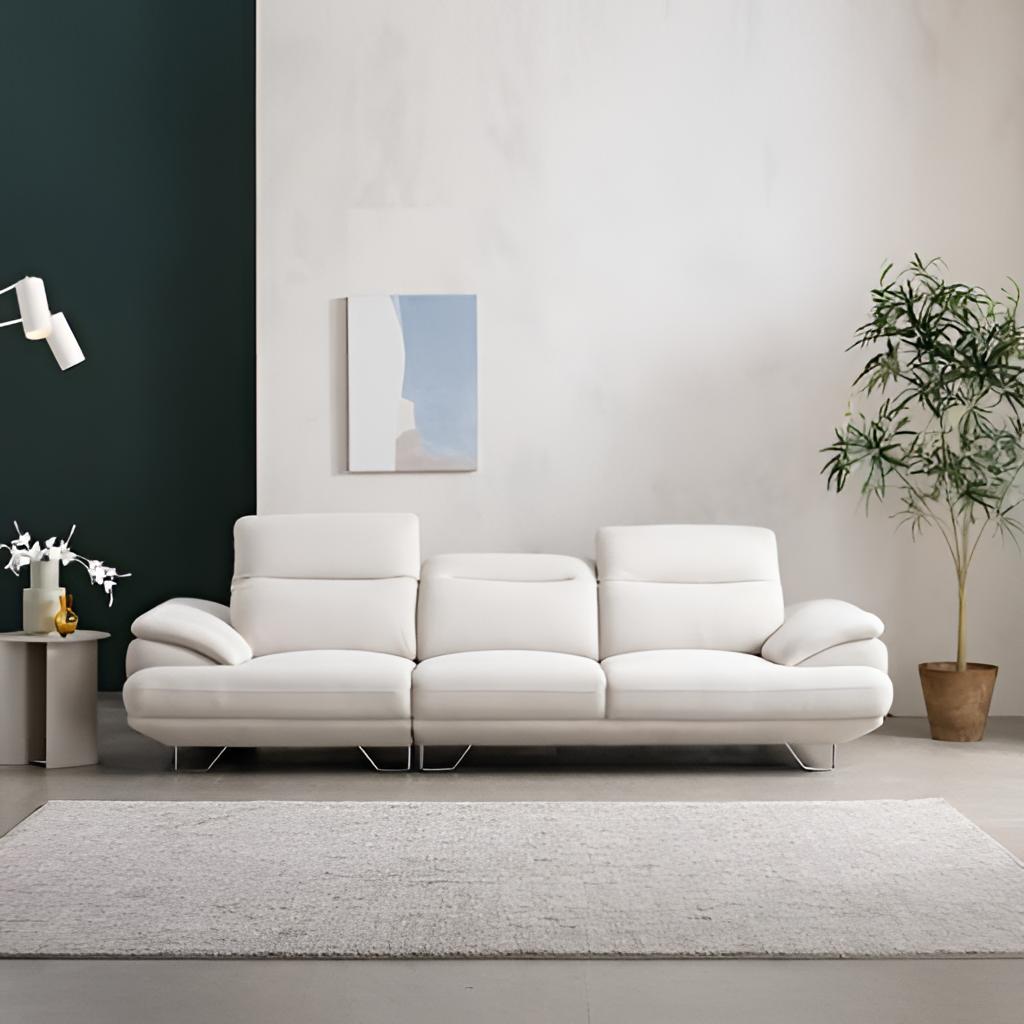
living room, white leather sofa, modern, tile flooring, with solid pattern, paint wallpaper, with vertical two tone pattern